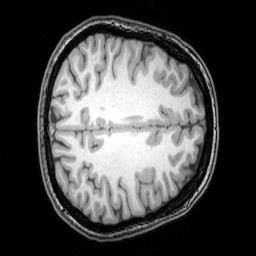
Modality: T1w
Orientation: axial
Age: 22
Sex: female
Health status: healthy
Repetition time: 0.081 s
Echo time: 0.037 s